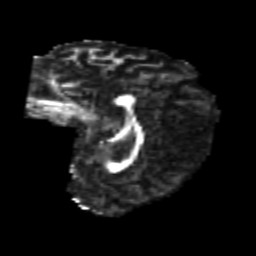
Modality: FA
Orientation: sagittal
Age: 25
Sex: female
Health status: healthy
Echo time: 0.074 s